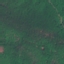
Land use / land cover: Forest